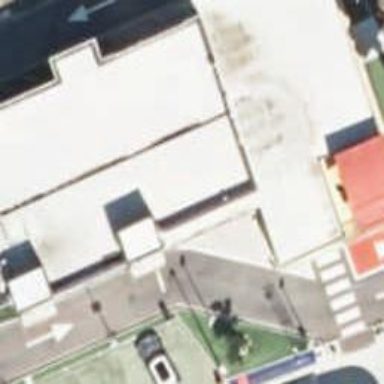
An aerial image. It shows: Fast food restaurant located in building.